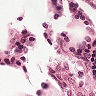
Metastatic tissue present: no